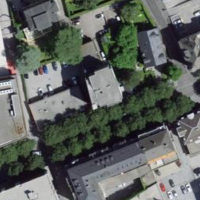
EUNIS habitat code: 54
Species observed at this site:
Juglans regia
Oryctes nasicornis
Doronicum grandiflorum